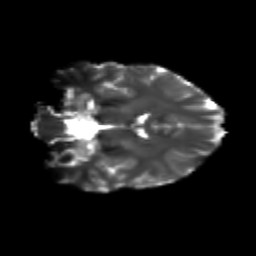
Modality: T2w
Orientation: coronal
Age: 28
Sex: female
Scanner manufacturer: siemens
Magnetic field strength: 3 T
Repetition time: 3.5 s
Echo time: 0.104 s